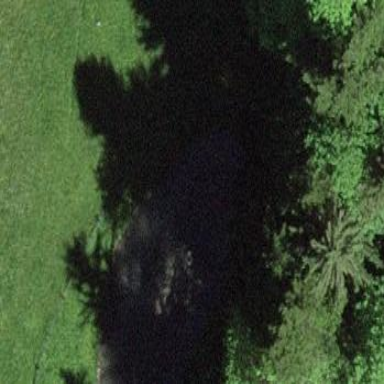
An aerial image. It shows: Serene pond surrounded by nature.